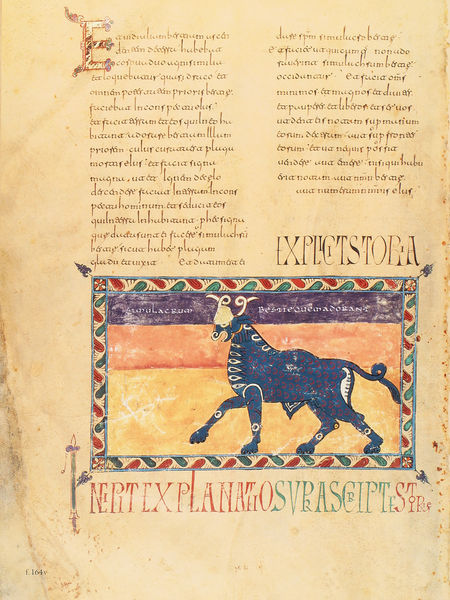
Titel: Beatus-Manuskript
Künstler: Magius
Institution: New York, Pierpont Morgan Library
Schlagwörter: blau, gelb, grün, bunt, rot, tier, rahmen, gold, blatt, schrift, zwei, farben, lila, rind, spalten, unten, seite, illustration, text, maul, mittelalter, löwe, hörner, stier, handschrift, latein, buchillustration, buchmalerei, majuskel, codex, e, blau#